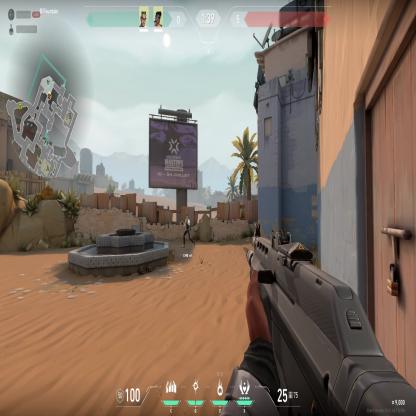
Label: teammate